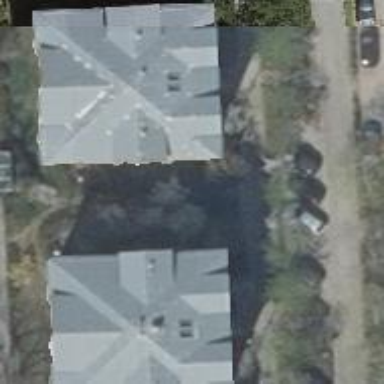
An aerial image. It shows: Building with apartments and flat roof.